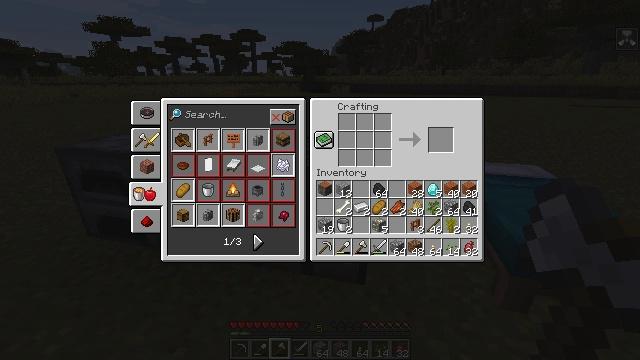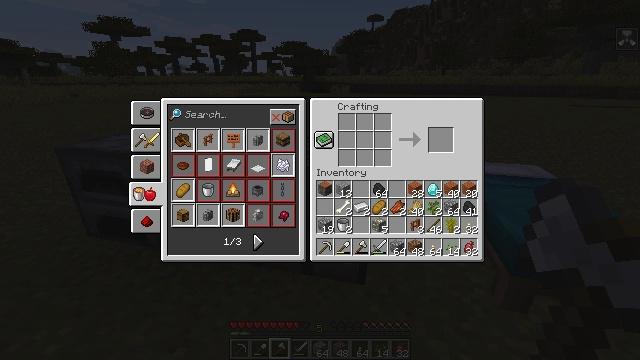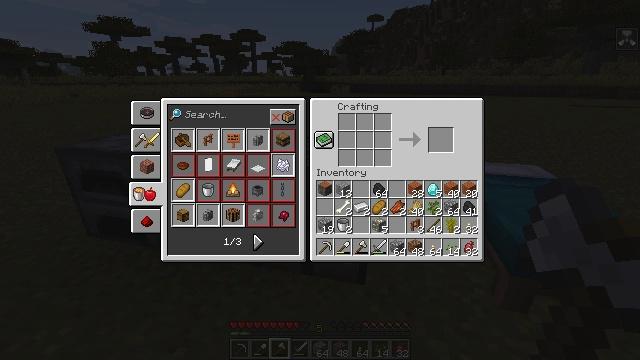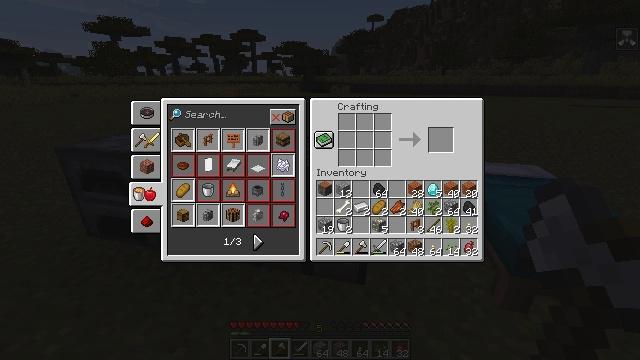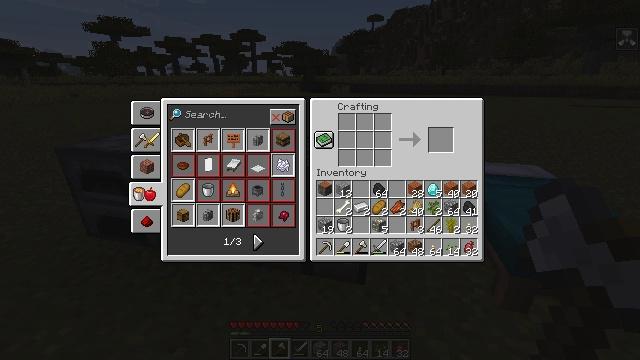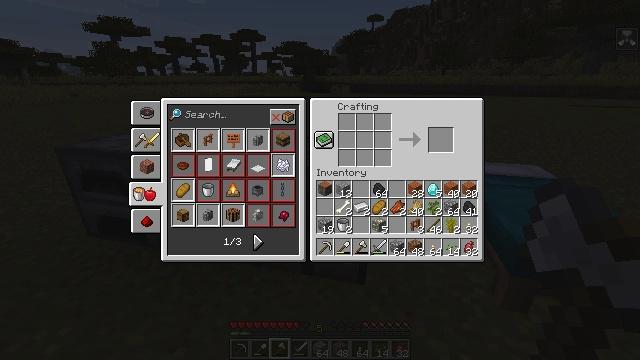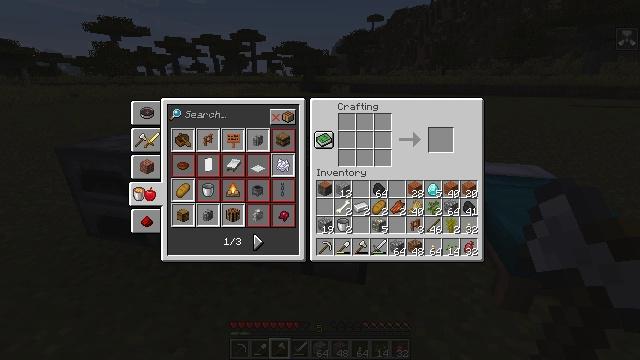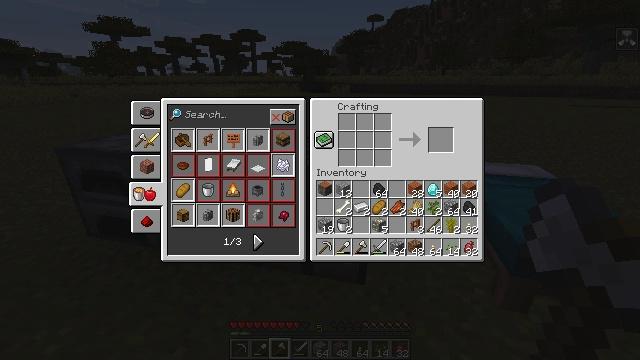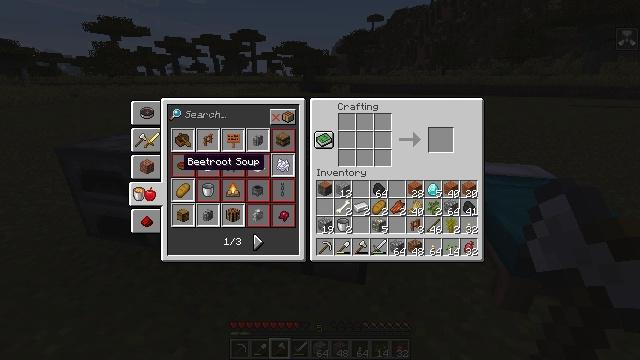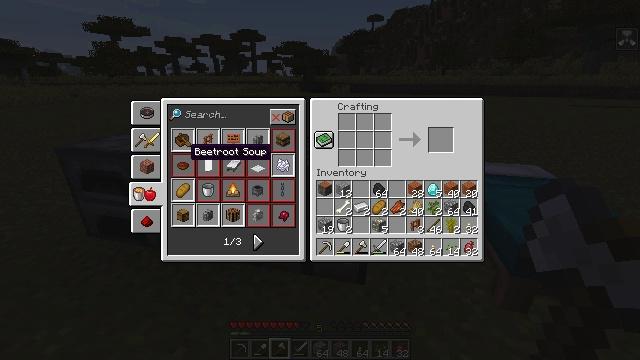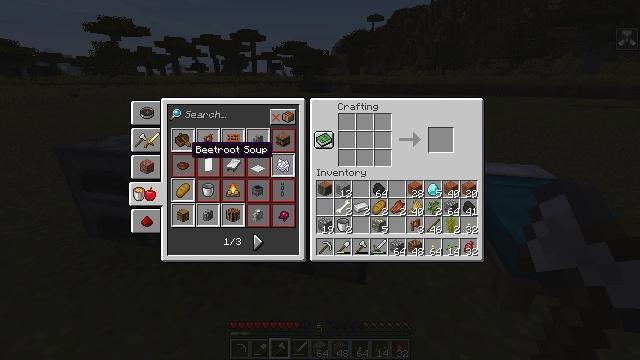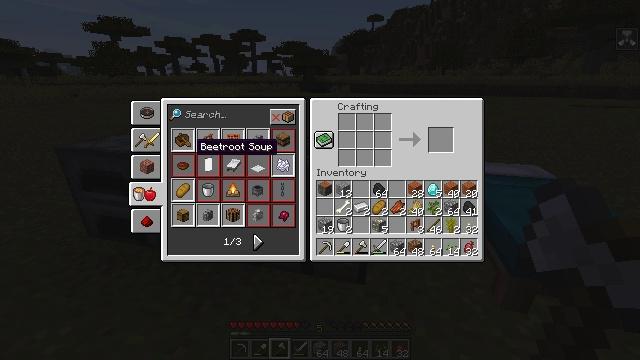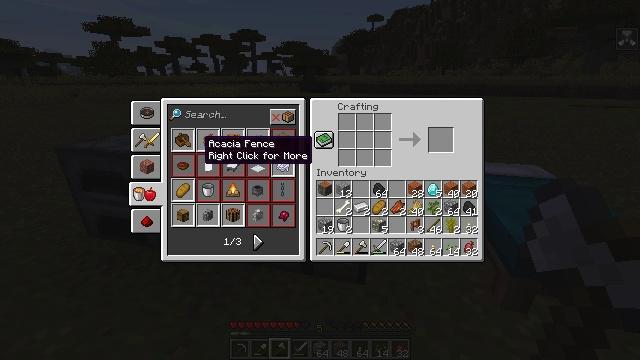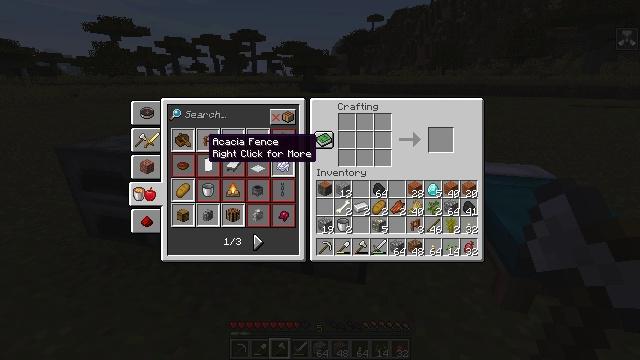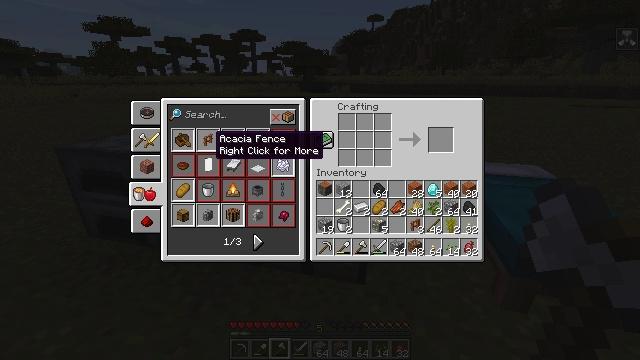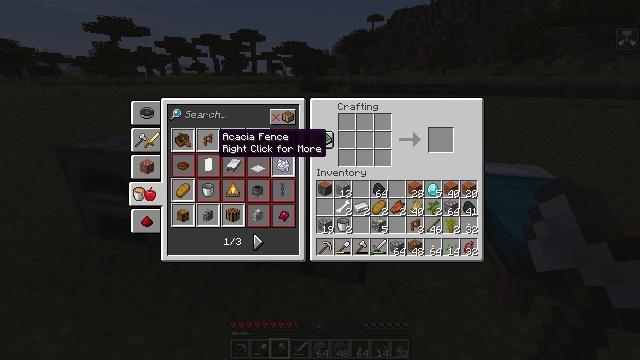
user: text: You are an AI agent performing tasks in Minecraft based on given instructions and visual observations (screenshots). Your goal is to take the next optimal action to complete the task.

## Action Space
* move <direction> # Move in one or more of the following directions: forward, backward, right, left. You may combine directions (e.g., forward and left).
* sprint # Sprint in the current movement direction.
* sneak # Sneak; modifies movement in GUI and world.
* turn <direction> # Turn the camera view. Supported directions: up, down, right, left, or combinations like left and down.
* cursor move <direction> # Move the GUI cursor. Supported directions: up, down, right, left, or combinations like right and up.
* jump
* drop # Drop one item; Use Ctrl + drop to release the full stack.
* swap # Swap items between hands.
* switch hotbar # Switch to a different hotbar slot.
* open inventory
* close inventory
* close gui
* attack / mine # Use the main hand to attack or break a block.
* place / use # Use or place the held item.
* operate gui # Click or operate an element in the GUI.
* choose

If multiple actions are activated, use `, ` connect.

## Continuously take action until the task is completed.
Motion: motion action
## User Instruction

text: Combine acacia wood and sticks in a crafting table for an acacia fence.
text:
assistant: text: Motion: no_op
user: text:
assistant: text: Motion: no_op
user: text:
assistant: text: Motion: no_op
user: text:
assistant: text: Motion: no_op
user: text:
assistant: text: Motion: no_op
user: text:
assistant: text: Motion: cursor move right and up
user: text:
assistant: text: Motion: cursor move right and up
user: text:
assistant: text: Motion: cursor move right and up
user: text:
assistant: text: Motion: cursor move up
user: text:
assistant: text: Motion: no_op
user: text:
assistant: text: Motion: no_op
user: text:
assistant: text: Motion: cursor move right
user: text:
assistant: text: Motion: no_op
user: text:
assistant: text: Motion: cursor move right
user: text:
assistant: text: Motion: no_op
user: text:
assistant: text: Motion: no_op
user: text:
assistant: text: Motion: operate gui
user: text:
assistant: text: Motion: operate gui
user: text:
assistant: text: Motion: operate gui
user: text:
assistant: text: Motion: no_op
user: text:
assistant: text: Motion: no_op
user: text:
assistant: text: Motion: no_op
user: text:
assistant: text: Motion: cursor move right
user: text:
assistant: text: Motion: cursor move right and up
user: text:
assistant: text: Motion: cursor move right
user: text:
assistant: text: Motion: cursor move right
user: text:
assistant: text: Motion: cursor move right
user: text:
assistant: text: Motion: cursor move right
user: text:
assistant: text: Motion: cursor move right and down
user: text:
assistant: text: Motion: cursor move right